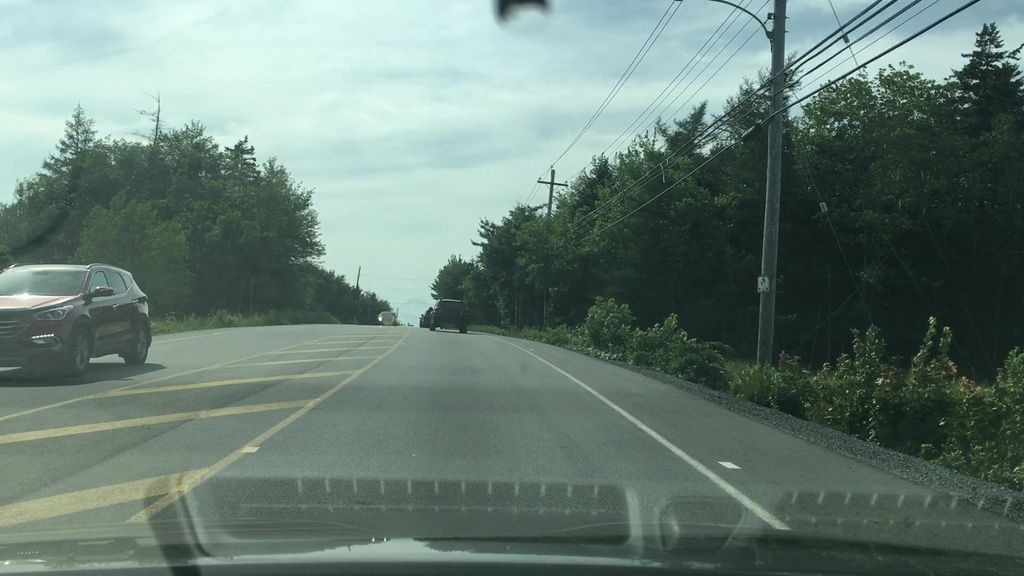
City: halifax